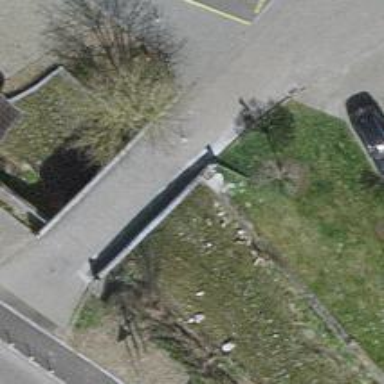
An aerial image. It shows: Bollard barrier.